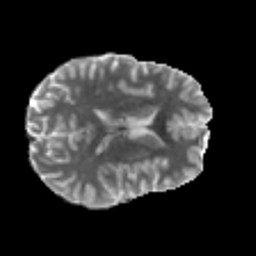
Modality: MD
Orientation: axial
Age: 23
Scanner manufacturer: philips
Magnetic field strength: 3 T
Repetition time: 8.6 s
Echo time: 0.127 s